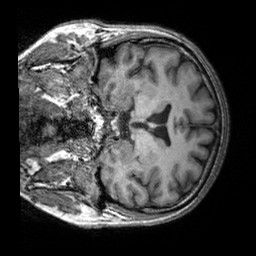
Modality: T1w
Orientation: coronal
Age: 55
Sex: male
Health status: healthy
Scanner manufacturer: siemens
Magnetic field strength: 3 T
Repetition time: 2.3 s
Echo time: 0.00303 s